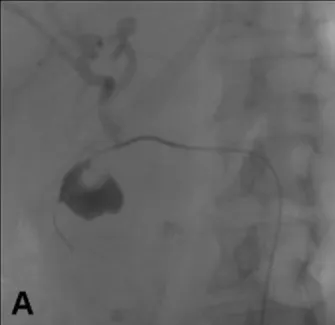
Arteriography showing pseudoaneurysm of the gastroduodenal artery.
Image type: radiology (x_ray)